Interaction volume radius: 5 \u00c5
Interaction volume height: 10 \u00c5
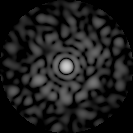
Disorder parameter: 0.878